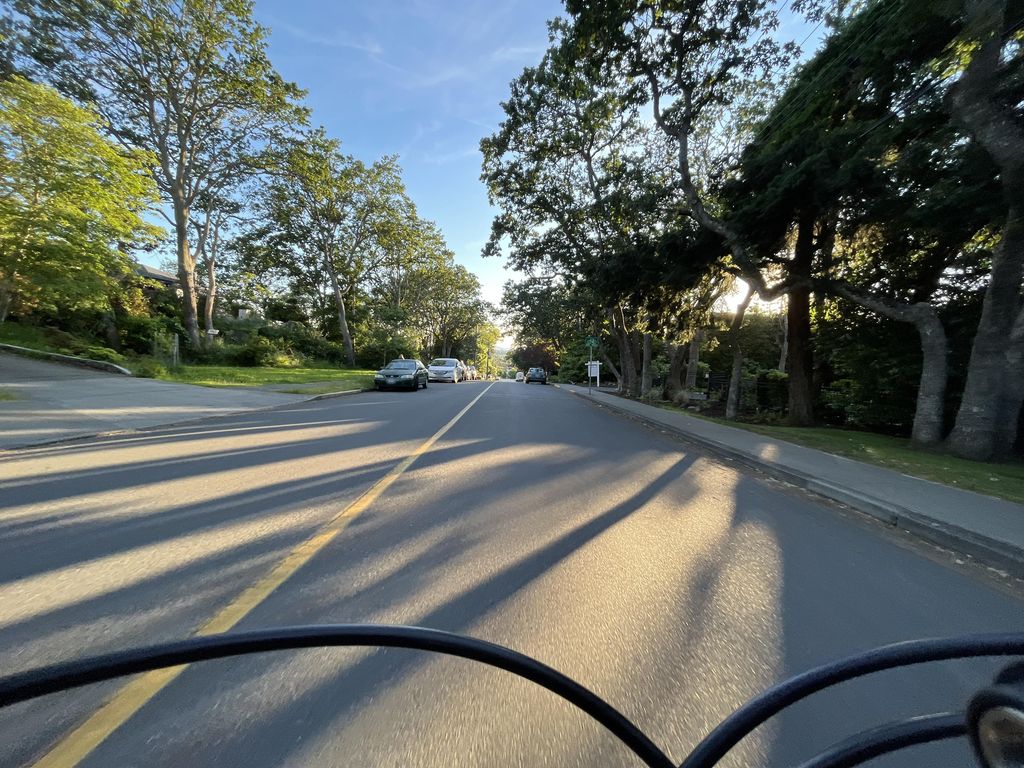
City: victoria